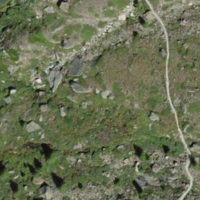
EUNIS habitat code: 26
Species observed at this site:
Campanula scheuchzeri